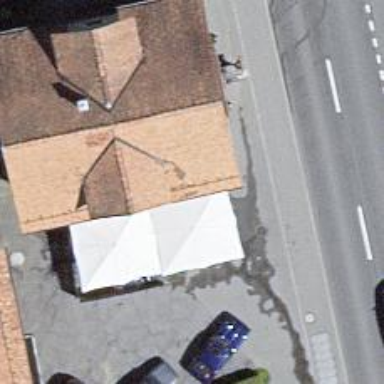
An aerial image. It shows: Restaurant.